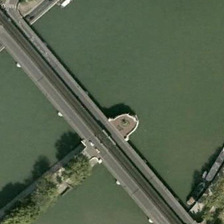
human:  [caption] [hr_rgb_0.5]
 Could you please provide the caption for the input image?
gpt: the bridge across the green river is straight .

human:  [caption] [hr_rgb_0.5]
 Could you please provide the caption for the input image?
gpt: a bridge is on a river with some green trees in two sides .

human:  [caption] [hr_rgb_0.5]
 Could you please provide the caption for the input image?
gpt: the bridge across the green river is straight .

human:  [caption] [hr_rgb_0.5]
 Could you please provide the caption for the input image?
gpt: a bridge is on a river with some green trees in two sides .

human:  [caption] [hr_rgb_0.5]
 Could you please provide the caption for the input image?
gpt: a bridge is on a river with some green trees in two sides .